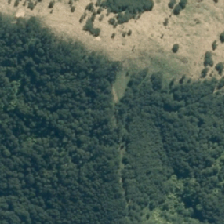
Land cover: manuka_kanuka